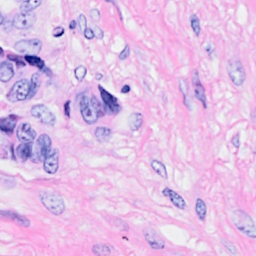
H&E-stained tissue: Breast